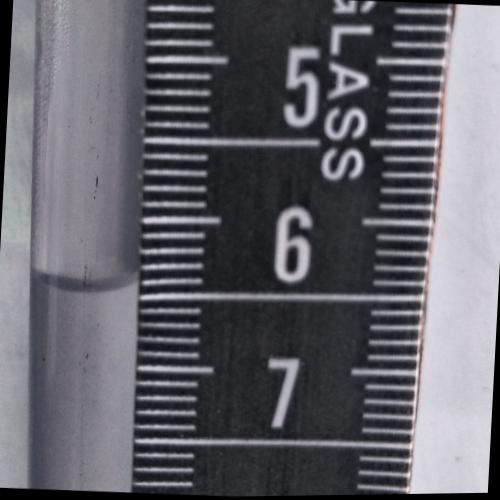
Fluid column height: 6.4 cm